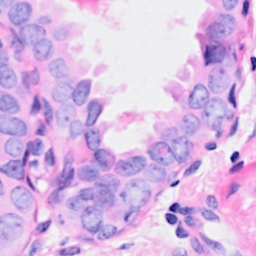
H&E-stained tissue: Breast